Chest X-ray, PA view. Patient: 39 years old, sex F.
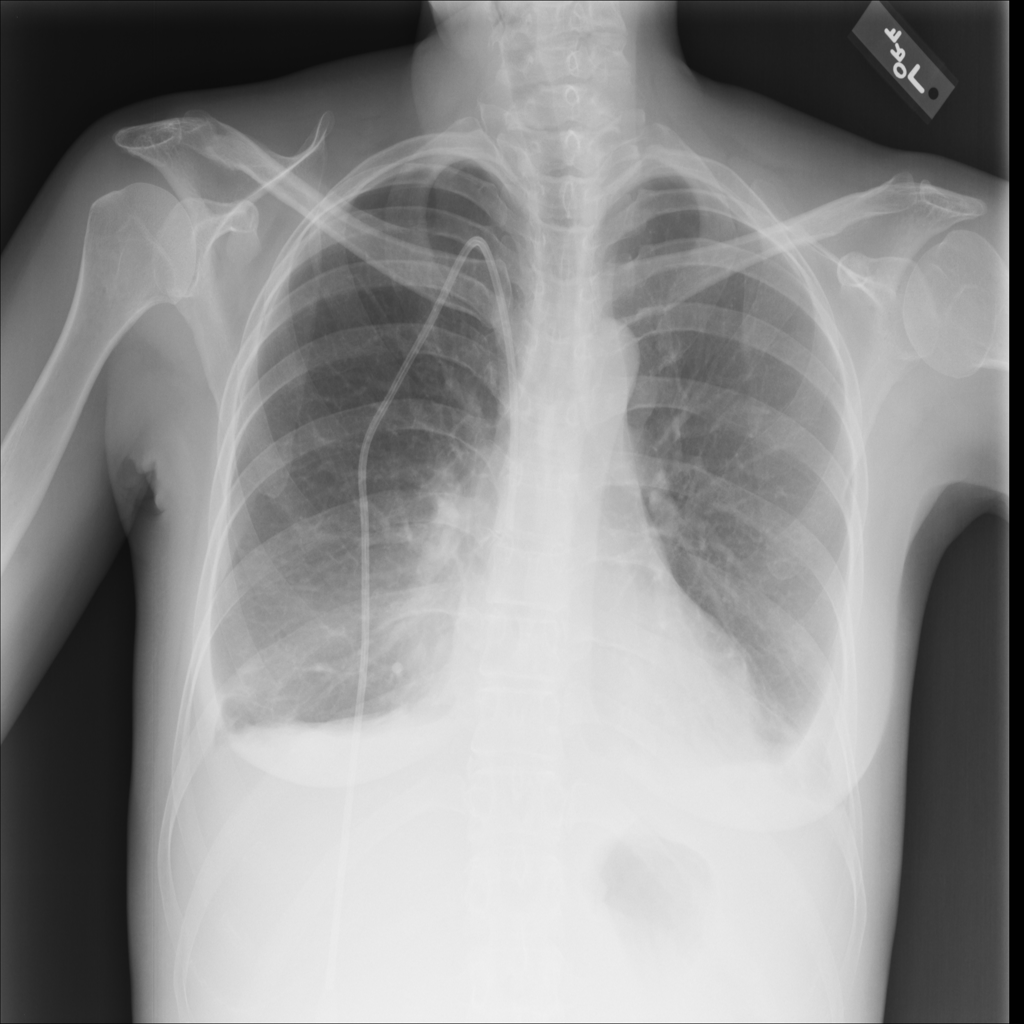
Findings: Atelectasis, Effusion